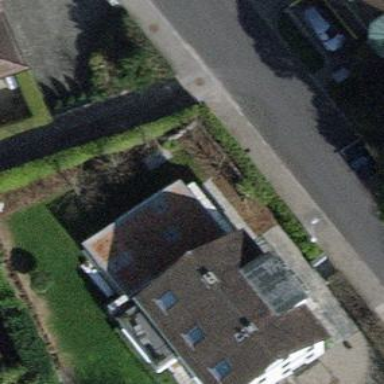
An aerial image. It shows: The building has gabled roof.